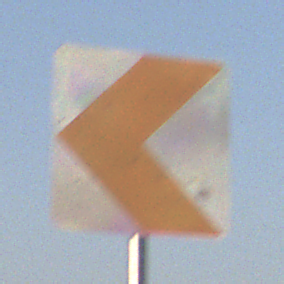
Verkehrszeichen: RichtungstafelnInKurvenKleinRechts
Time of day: SunriseSunset
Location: Outdoor (Nature)
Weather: PartlyCloudy
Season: NotSpecified
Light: Natural